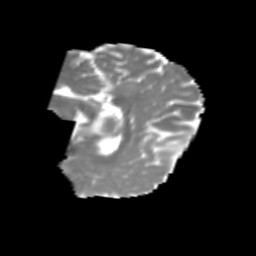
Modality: MD
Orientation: sagittal
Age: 21
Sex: male
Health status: healthy